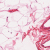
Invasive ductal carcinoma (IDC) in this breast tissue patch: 0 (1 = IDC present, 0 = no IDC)